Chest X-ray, AP view. Patient: 58 years old, sex F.
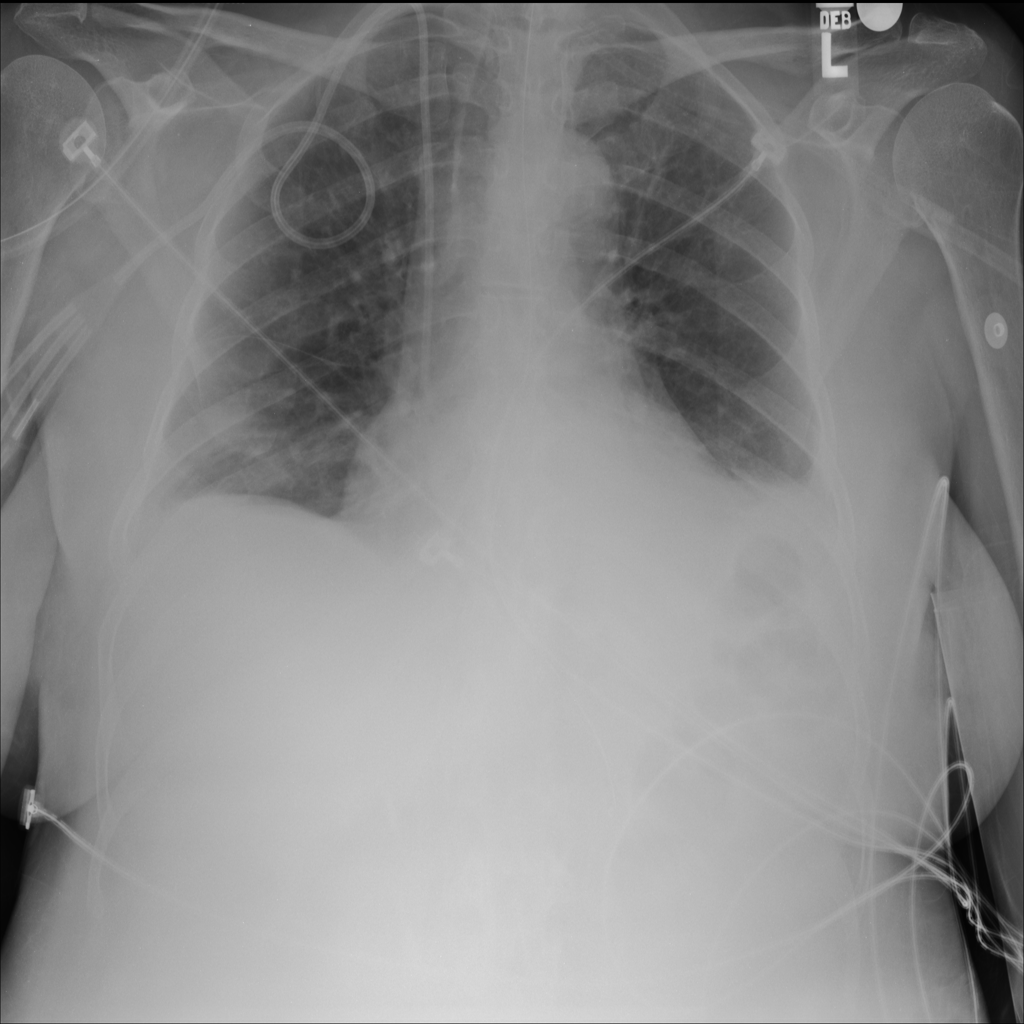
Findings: Effusion